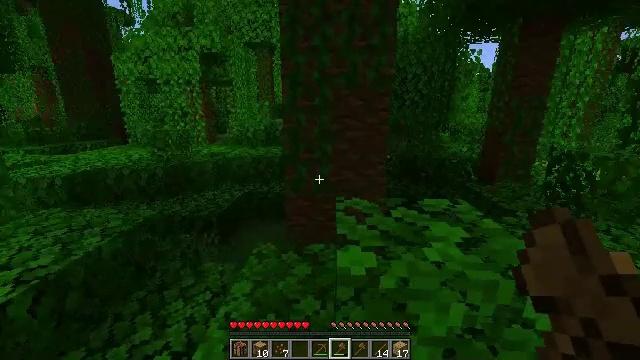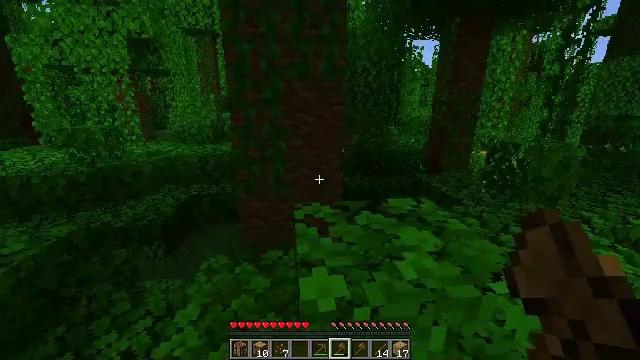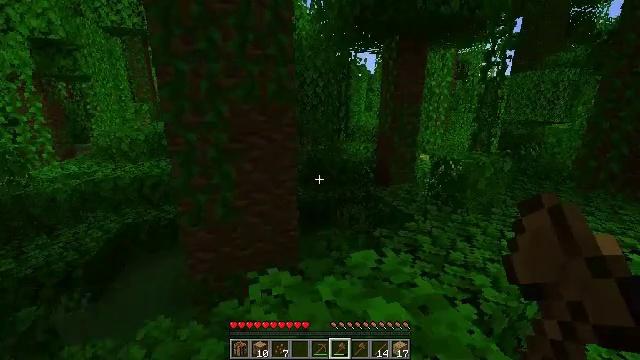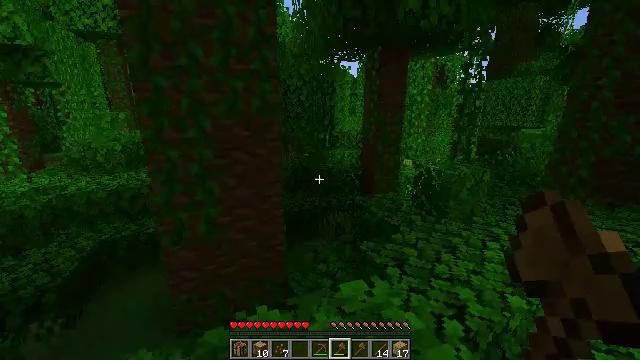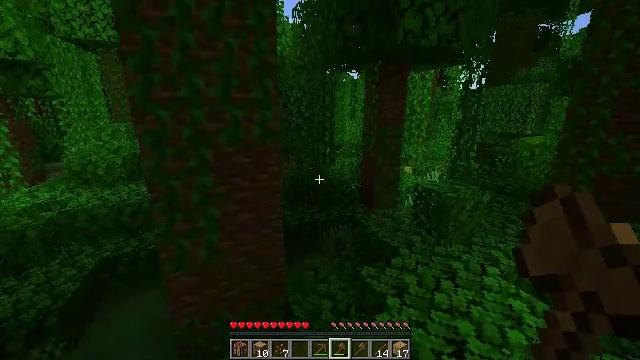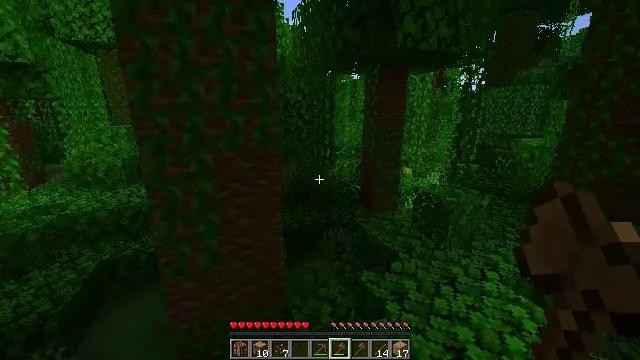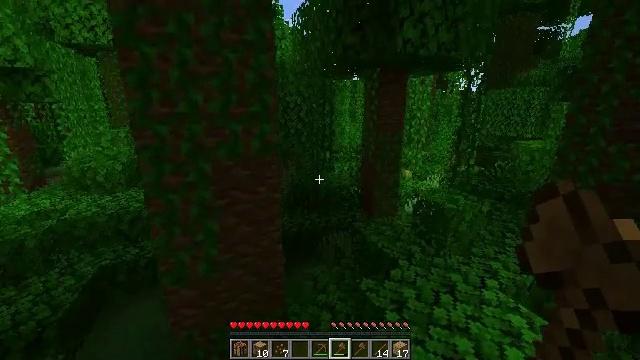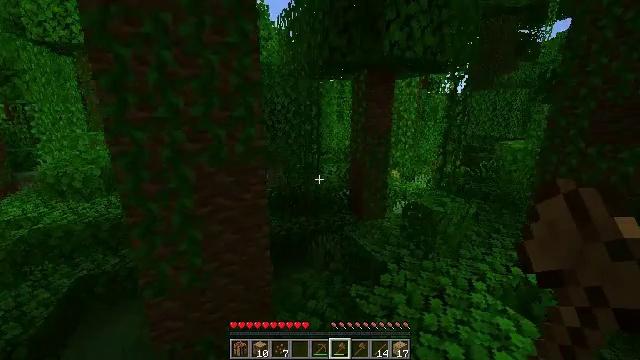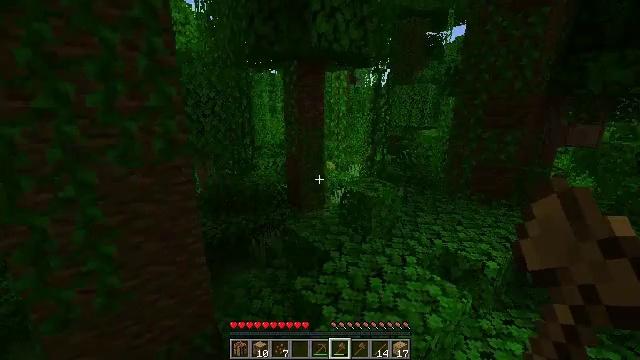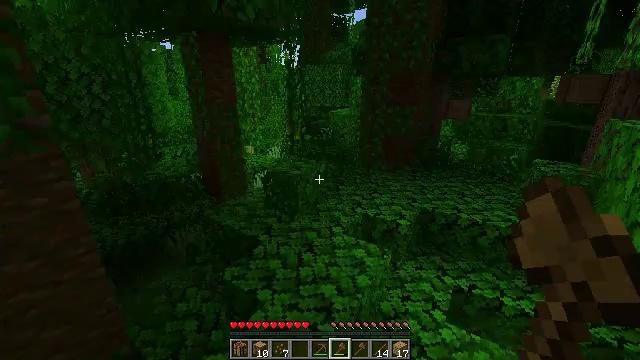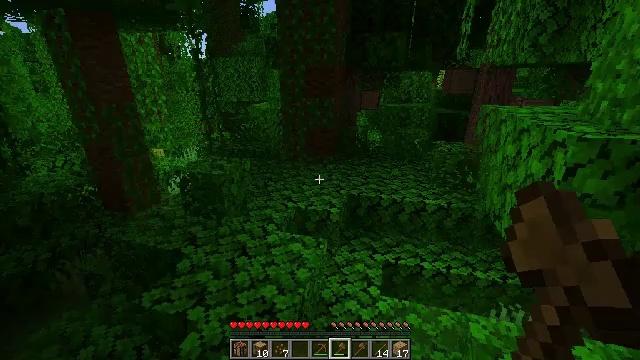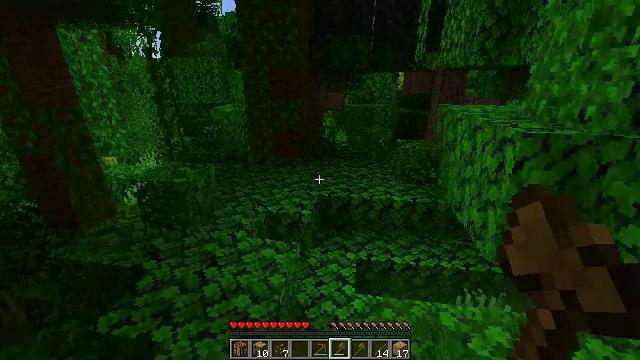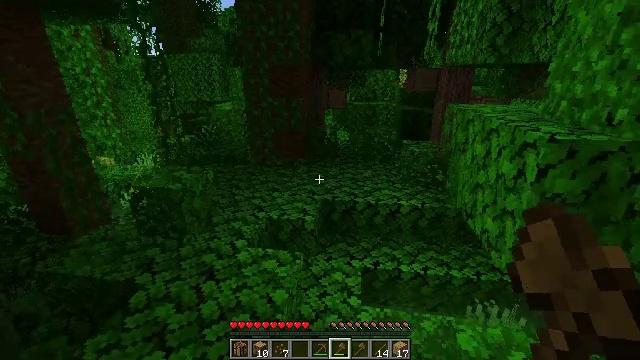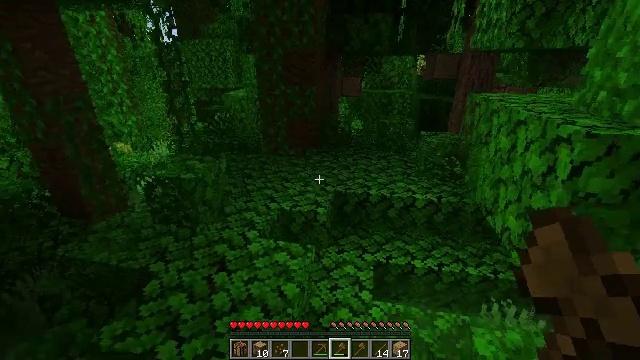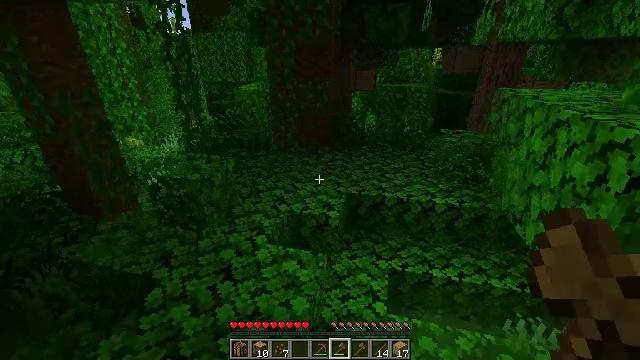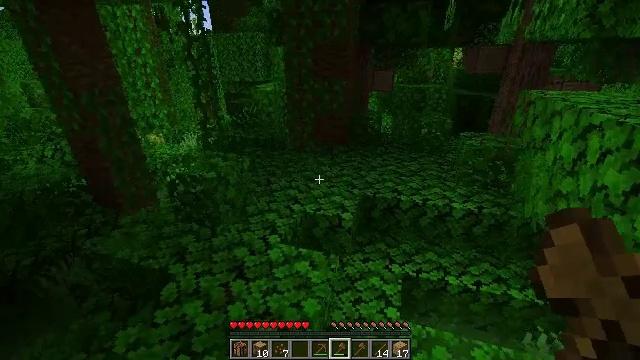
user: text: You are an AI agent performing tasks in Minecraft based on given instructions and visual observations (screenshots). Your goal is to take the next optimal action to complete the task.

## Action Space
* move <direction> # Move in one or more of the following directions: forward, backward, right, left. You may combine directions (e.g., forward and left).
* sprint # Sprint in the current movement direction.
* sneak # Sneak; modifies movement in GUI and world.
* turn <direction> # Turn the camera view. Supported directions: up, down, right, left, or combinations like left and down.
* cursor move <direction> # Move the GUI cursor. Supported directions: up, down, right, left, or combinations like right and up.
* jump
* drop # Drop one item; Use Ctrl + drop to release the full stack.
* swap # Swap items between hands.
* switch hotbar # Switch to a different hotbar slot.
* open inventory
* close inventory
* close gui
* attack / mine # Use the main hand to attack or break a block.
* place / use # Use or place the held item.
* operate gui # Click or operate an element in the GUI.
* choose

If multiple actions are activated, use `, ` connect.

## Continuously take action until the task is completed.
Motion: motion action
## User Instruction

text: Attack bamboo to gather it.
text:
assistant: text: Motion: move forward, turn right and down
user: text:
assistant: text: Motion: move forward, turn right, jump
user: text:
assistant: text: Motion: move forward, turn right, jump
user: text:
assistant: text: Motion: move forward, jump
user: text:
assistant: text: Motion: move forward, jump
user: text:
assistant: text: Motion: move forward
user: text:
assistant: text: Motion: move forward, turn right
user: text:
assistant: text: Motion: move forward, turn right and down
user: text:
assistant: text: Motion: move forward, turn right and down
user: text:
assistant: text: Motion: move forward, turn right and down
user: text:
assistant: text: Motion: move forward, turn right
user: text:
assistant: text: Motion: move forward
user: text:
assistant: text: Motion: move forward, turn left and down
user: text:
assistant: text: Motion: move forward, turn left and down
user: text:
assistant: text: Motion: move forward, turn left
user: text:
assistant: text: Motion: move forward, turn left
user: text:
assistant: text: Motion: move forward, turn left
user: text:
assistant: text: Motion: move forward and move left, turn left and up
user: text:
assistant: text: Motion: move forward and move left, turn left and up
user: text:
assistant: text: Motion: move forward and move left, turn up
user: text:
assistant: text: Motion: move forward and move left
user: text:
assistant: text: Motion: move forward
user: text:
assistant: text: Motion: move forward, turn left
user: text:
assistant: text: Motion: move forward
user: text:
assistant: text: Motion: move forward, turn up
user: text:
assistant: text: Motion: move forward, turn up
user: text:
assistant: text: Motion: move forward
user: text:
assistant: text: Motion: move forward
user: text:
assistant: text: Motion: move forward
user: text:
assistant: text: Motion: move forward